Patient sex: M
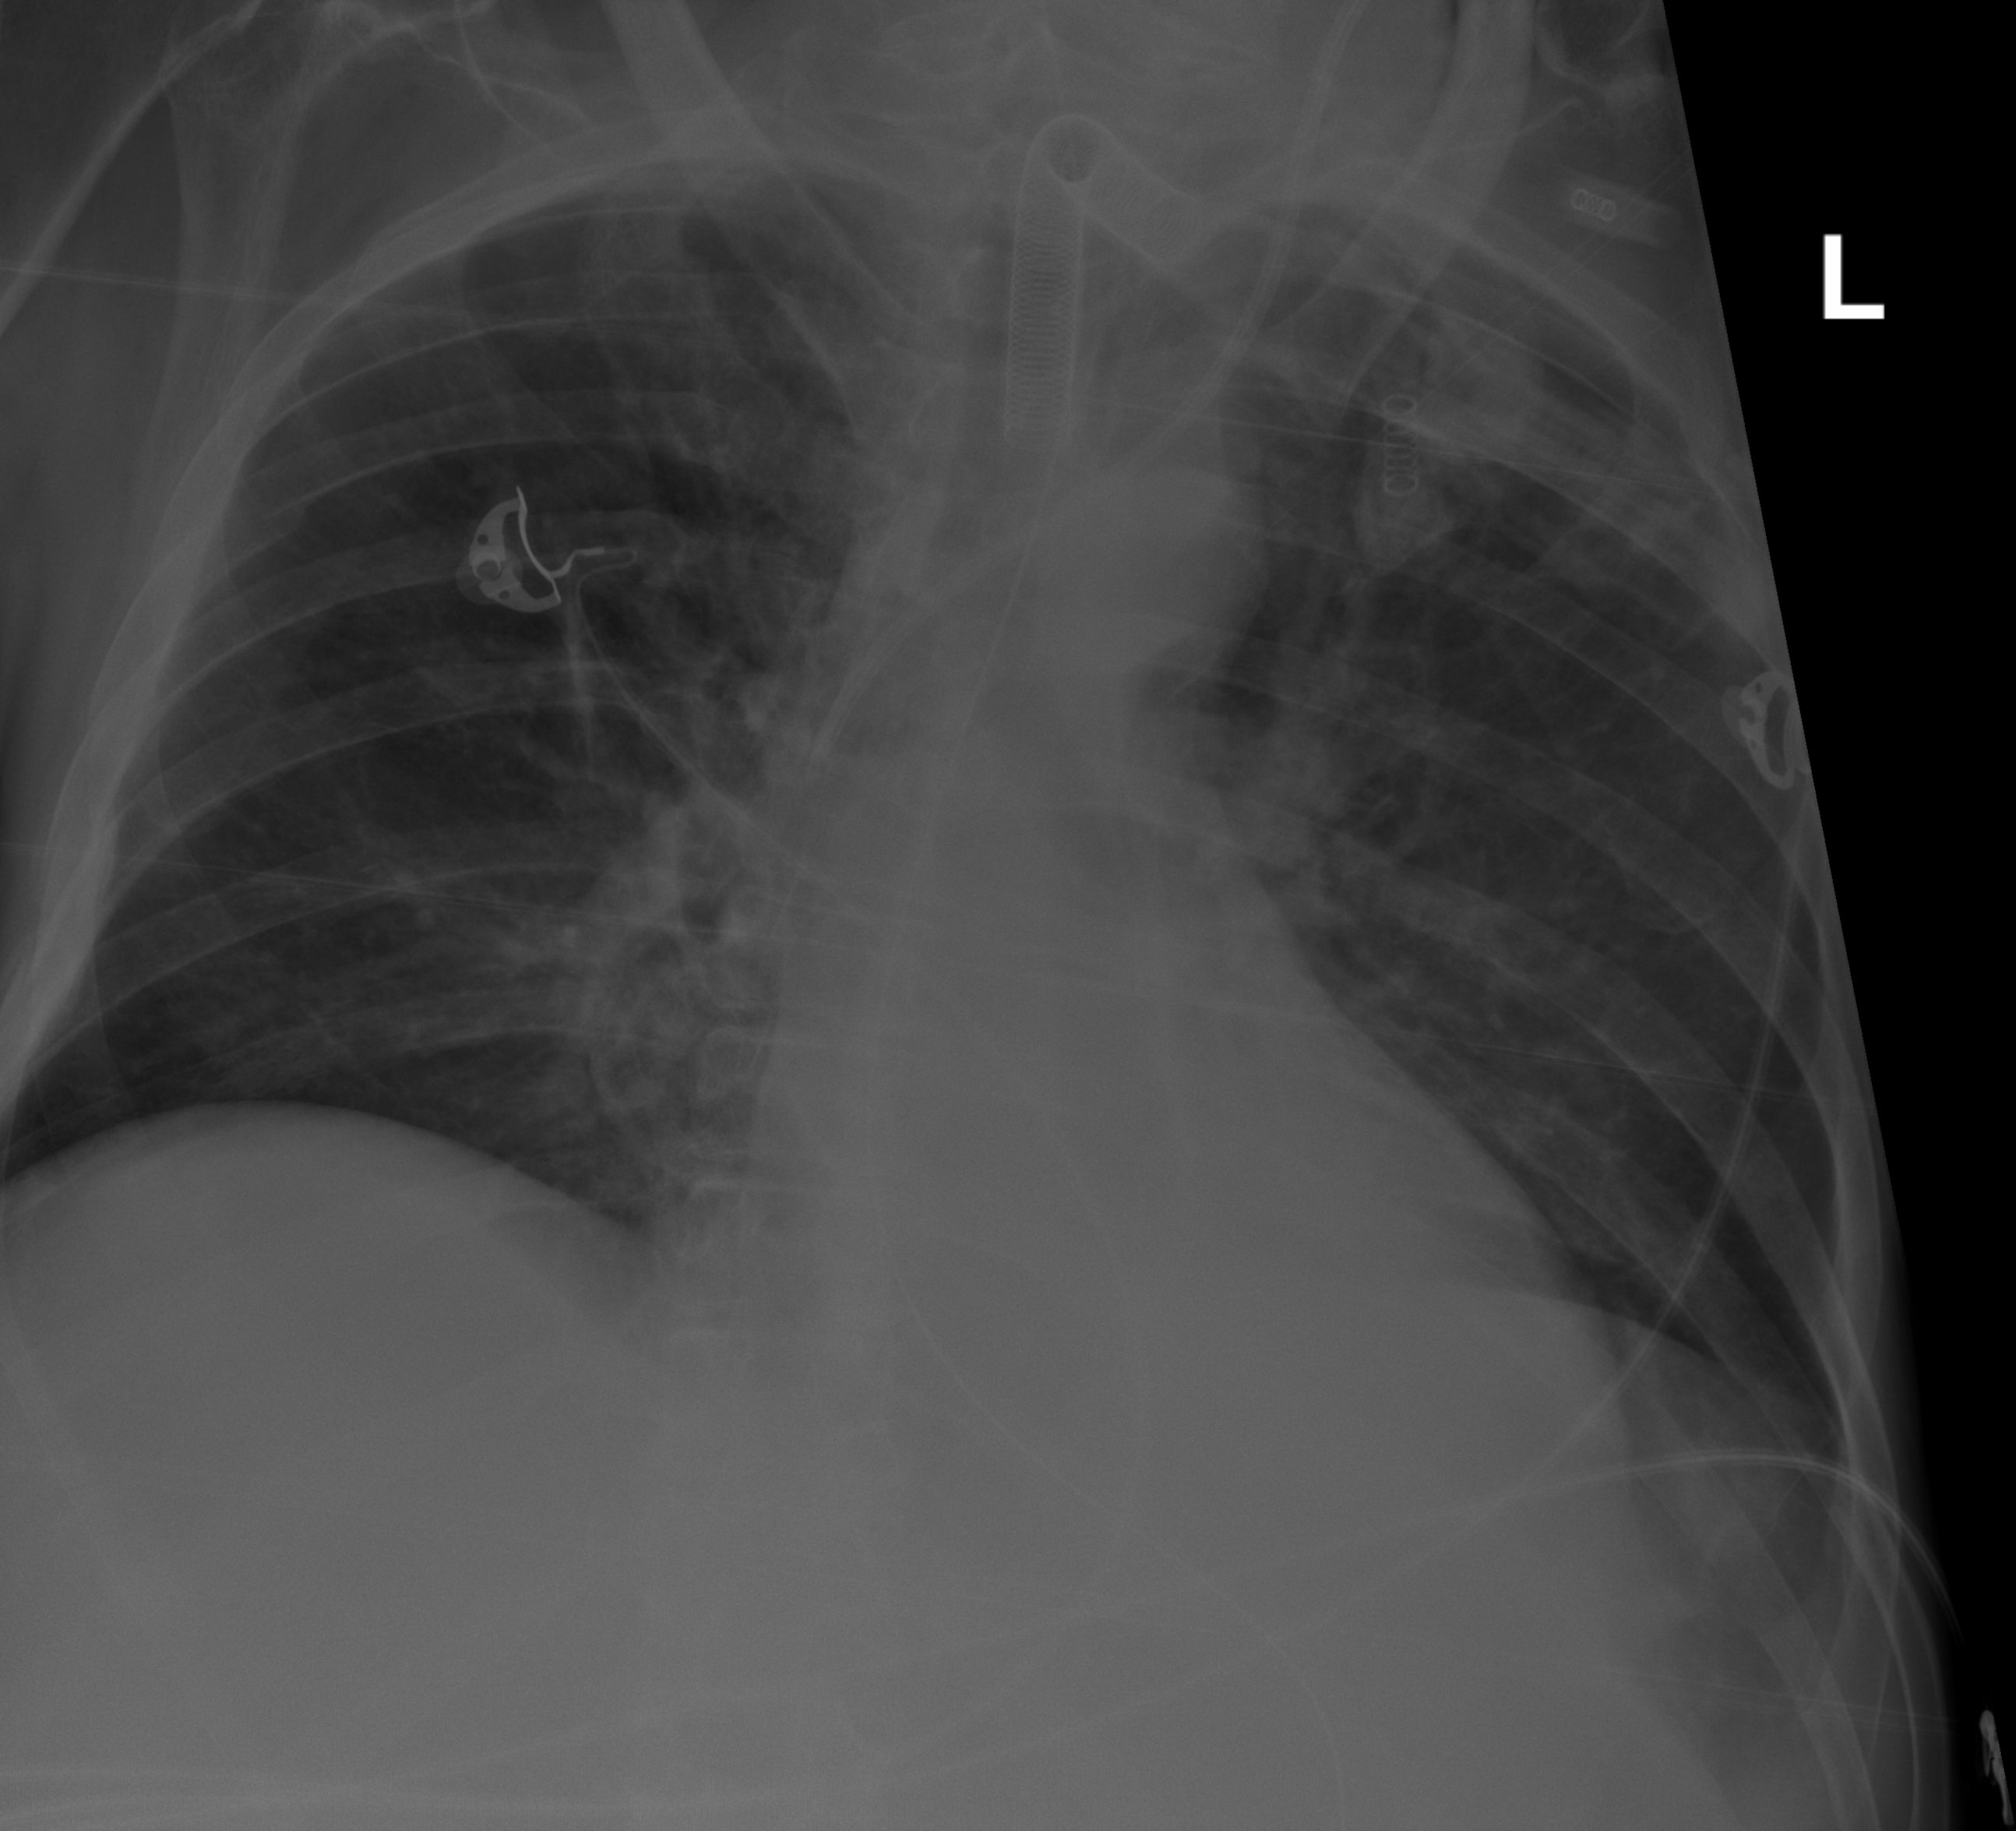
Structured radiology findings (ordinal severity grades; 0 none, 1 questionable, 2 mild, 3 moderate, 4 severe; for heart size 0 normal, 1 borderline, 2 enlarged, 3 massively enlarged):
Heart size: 0
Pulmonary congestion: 0
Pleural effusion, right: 0
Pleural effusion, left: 2
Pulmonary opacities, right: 2
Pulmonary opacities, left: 0
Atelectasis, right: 0
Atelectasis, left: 2